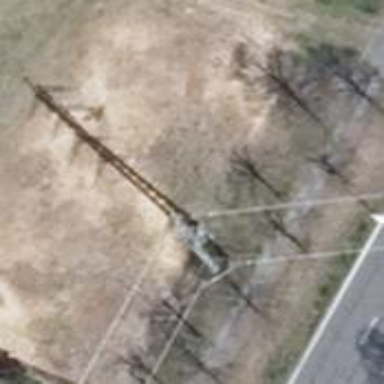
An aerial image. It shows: Power line is depicted.